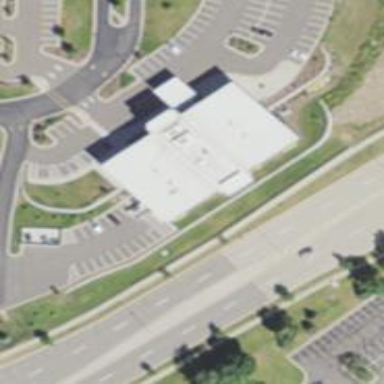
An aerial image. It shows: Pharmacy providing healthcare services.